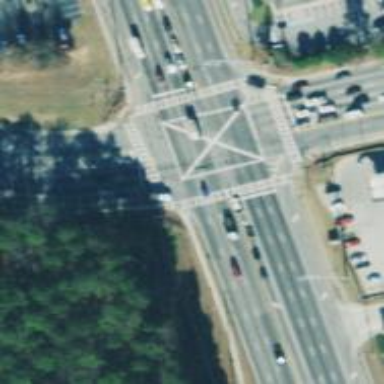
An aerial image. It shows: Marked crossing on the road.